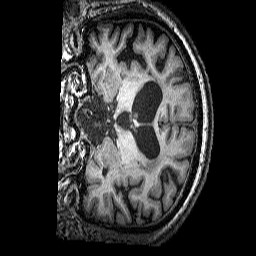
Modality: T1w
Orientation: coronal
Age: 56
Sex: male
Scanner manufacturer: siemens
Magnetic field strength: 3 T
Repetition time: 2.25 s
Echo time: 0.00452 s